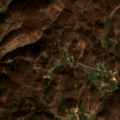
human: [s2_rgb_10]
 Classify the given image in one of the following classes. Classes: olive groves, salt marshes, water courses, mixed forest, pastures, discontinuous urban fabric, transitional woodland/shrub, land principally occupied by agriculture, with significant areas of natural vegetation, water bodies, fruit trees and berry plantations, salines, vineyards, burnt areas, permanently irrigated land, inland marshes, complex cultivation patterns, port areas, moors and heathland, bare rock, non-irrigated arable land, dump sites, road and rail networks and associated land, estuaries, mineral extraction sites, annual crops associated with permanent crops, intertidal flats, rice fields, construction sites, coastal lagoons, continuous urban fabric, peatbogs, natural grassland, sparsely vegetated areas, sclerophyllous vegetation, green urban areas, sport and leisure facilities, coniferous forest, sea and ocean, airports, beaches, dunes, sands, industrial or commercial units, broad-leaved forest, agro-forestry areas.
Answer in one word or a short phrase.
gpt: land principally occupied by agriculture, with significant areas of natural vegetation, broad-leaved forest, coniferous forest, mixed forest, transitional woodland/shrub